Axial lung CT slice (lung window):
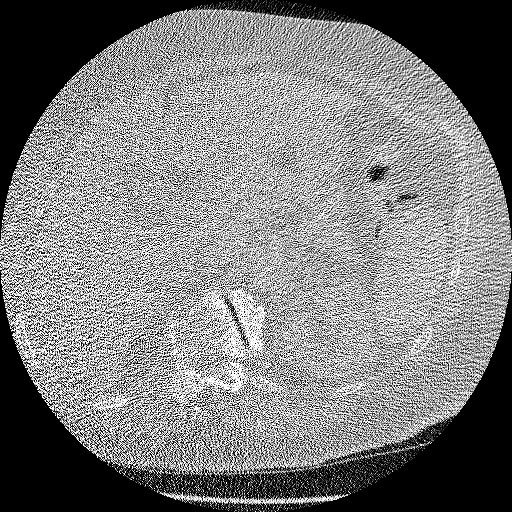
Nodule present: no